高一 · 代数
已知函数 $y=a^{x}, y=x^{b}, y=\log _{c} x$ 的图象如下图所示, 则 $a, b, c$ 的大小关系为 . (用 “<"号连接)

【答案】 $b<a<c$
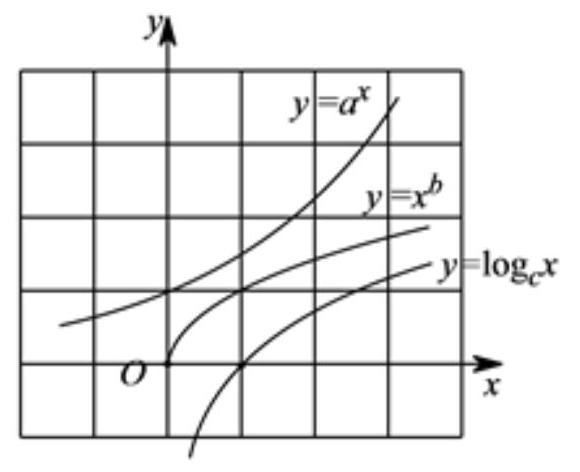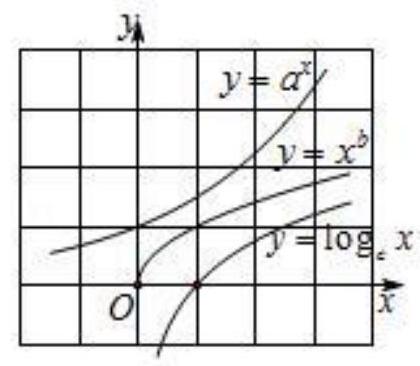
答案: $\mathrm{b}<\mathrm{a}<\mathrm{c}$.
解析: 函数 $\mathrm{y}=\mathrm{a}^{\mathrm{x}}, \mathrm{y}=\mathrm{x}^{\mathrm{b}}, \mathrm{y}=\log _{\mathrm{c}} \mathrm{x}$ 的图象如图所示,

由指数函数 $\mathrm{y}=\mathrm{a}^{\mathrm{x}}, \mathrm{x}=2$ 时, $\mathrm{y} \in(1,2)$;

对数函数 $\mathrm{y}=\log _{\mathrm{c}} \mathrm{x}, \mathrm{x}=2, \mathrm{y} \in(0,1)$;

幂函数 $\mathrm{y}=\mathrm{x}^{\mathrm{b}}, \mathrm{x}=2, \mathrm{y} \in(1,2)$;

可得 $\mathrm{a} \in(1,2), \mathrm{b} \in(0,1), \mathrm{c} \in(2,+\infty)$.

可得 $\mathrm{b}<\mathrm{a}<\mathrm{c}$

故答案为: $\mathrm{b}<\mathrm{a}<\mathrm{c}$.